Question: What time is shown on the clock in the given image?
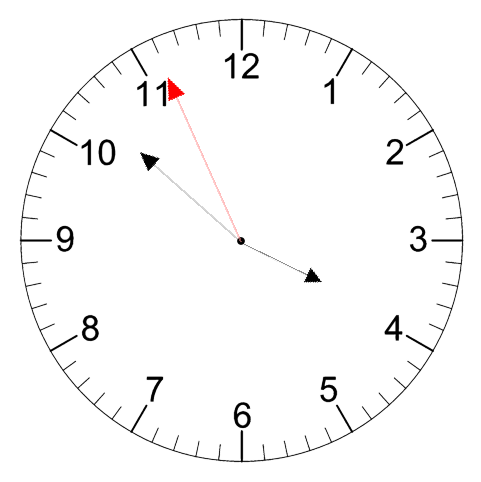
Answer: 03:51:56